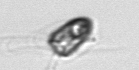
Label: Pyramimonas_morphotype1